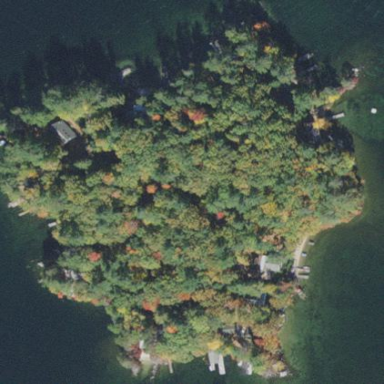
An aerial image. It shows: Islet.